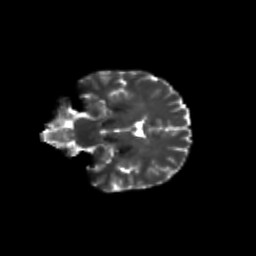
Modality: T2w
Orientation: coronal
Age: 39
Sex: female
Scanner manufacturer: siemens
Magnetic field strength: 3 T
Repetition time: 8.6 s
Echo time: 0.095 s